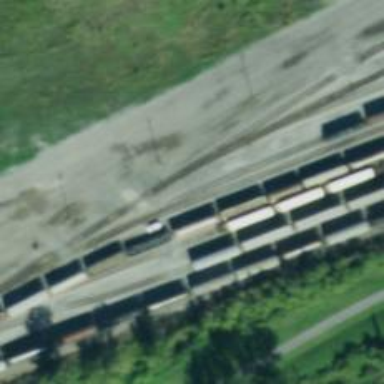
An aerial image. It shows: Railway siding for service.